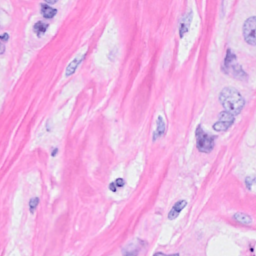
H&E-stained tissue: Breast